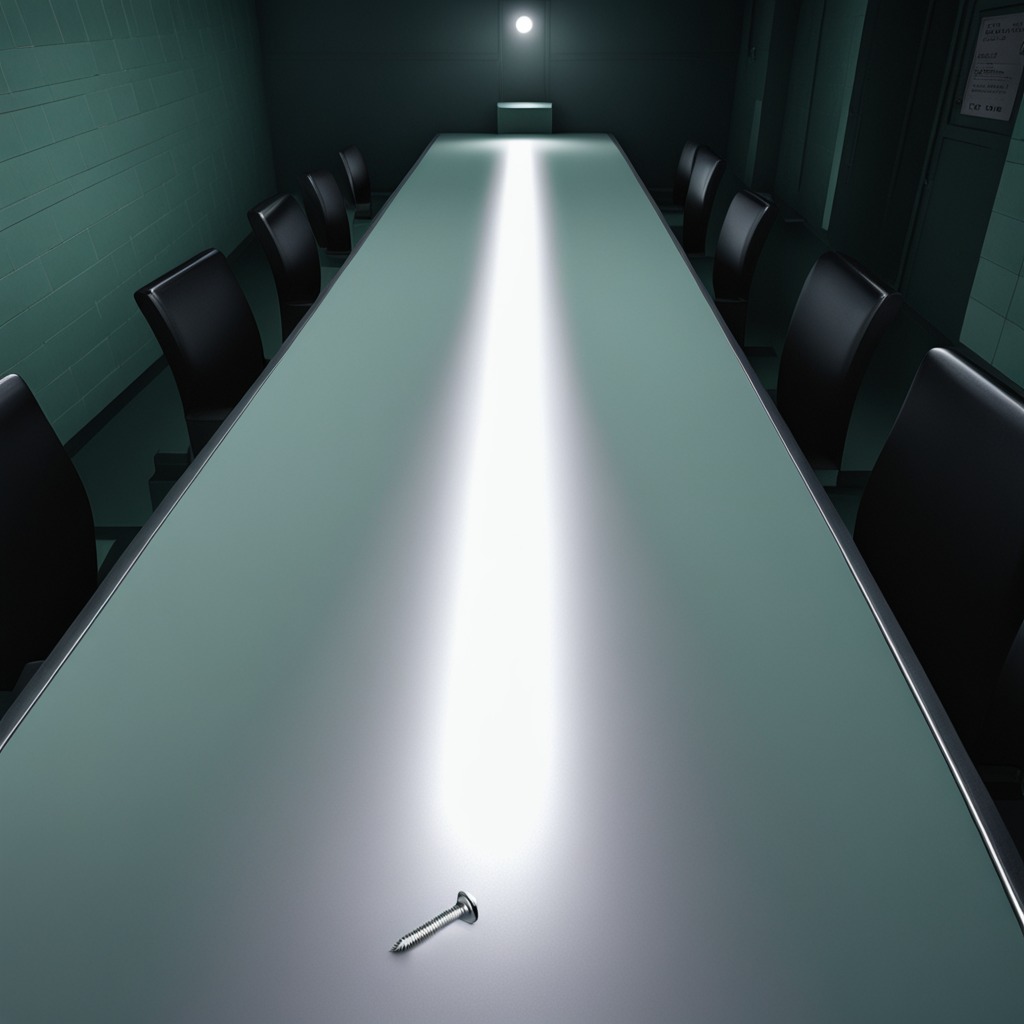
A metal screw is lying on the table.